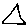
Label: triangle